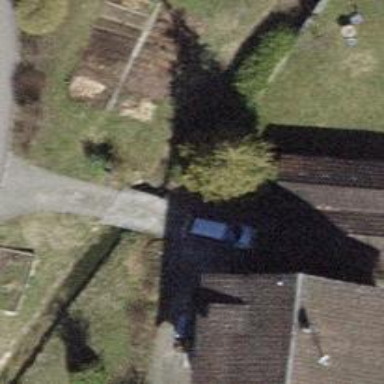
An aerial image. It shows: Driveway bridge with paving stones surface.